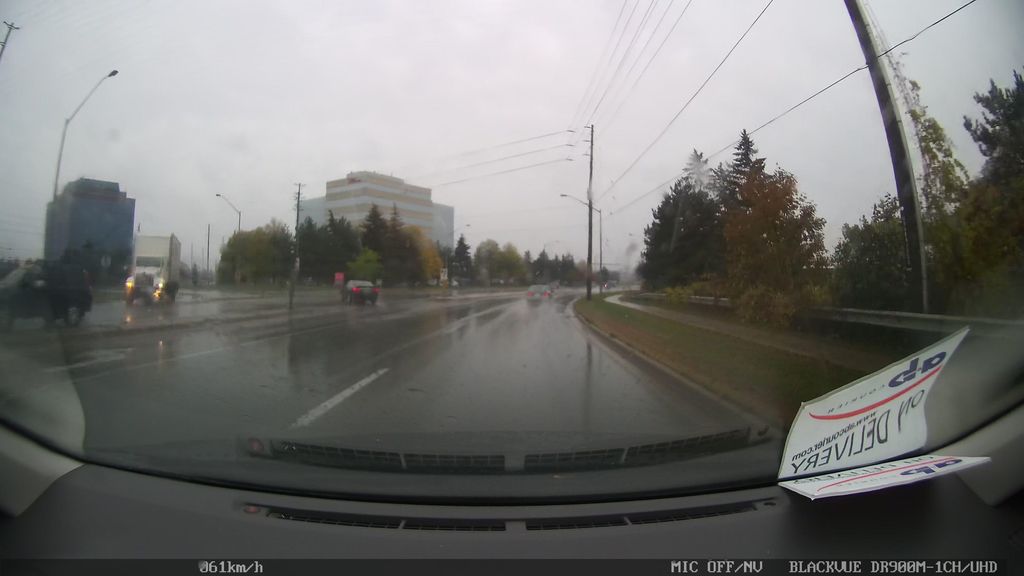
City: toronto